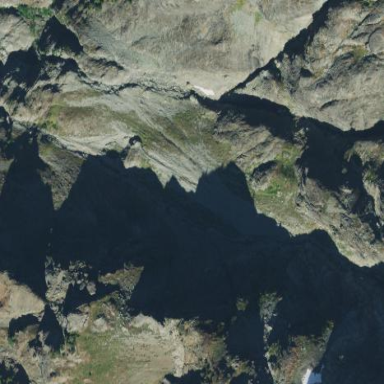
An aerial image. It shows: Natural scree.